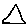
Label: triangle